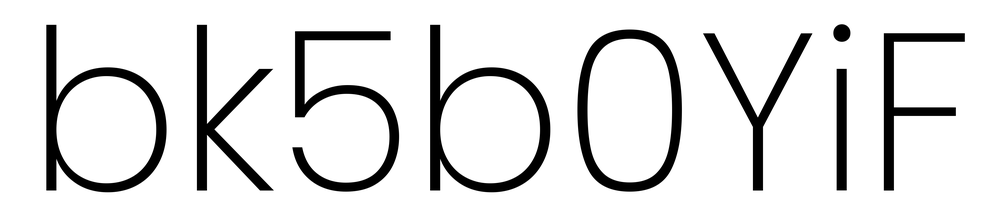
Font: Poppins-ExtraLight